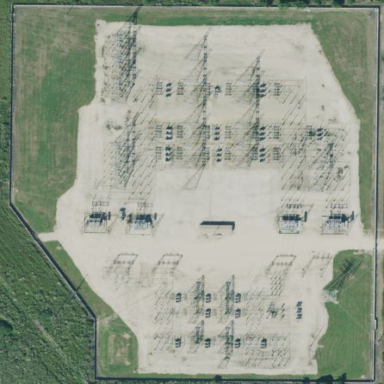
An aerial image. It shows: Outdoor power substation. The substation is at the transmission level. It is surrounded by fence.